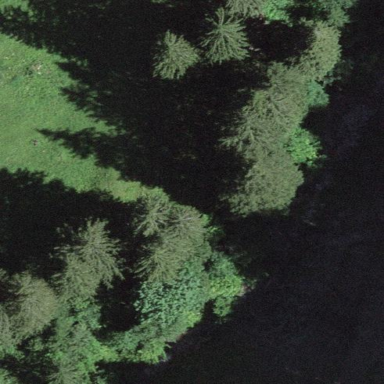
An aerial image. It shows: Forest area.